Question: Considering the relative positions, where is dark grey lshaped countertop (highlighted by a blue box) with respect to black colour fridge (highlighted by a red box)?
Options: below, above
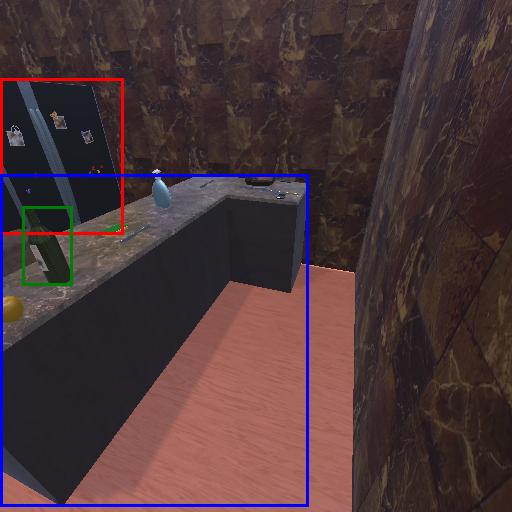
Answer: below